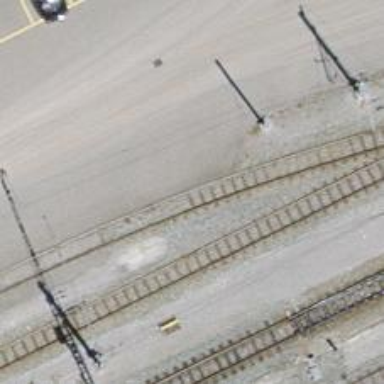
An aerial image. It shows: Narrow-gauge railway yard with electrified contact lines.